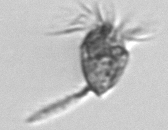
Label: Tontonia_appendiculariformis